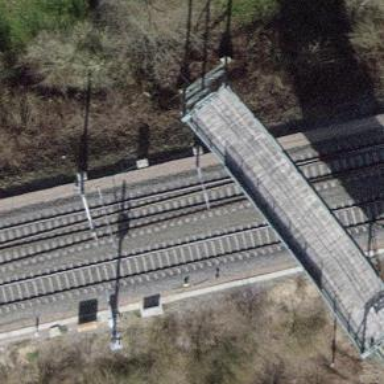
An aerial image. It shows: Railway switch.